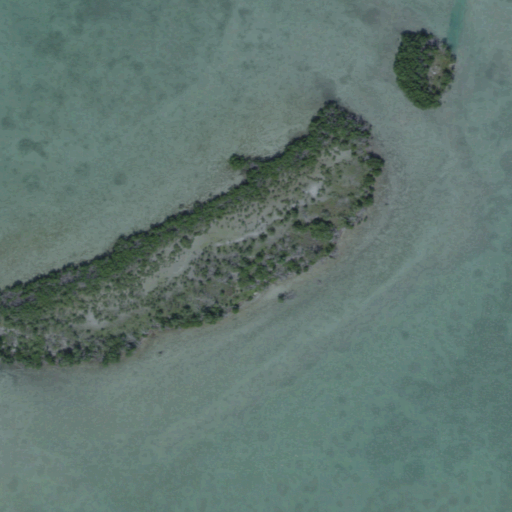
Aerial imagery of island in Florida named Crab Key containing open water and herbaceous wetlands